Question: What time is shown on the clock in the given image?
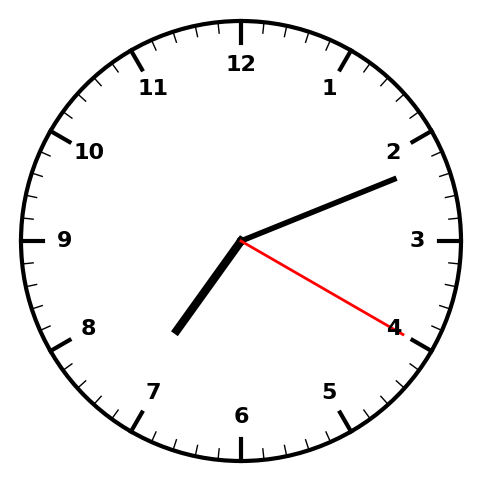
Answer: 07:11:20